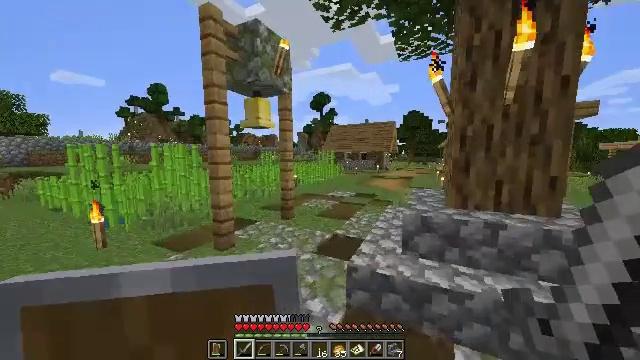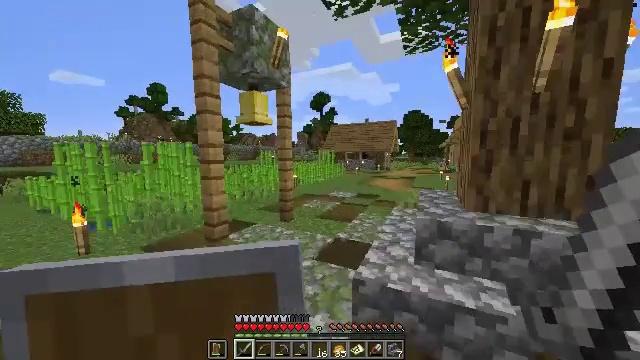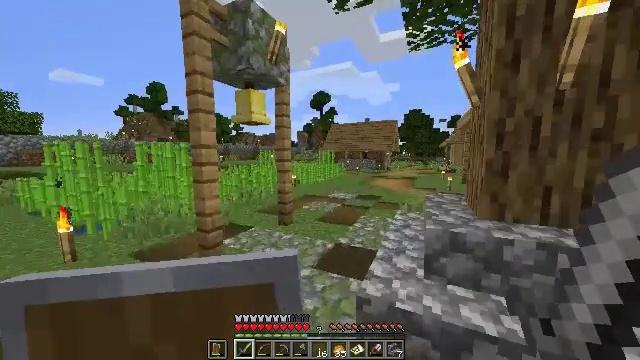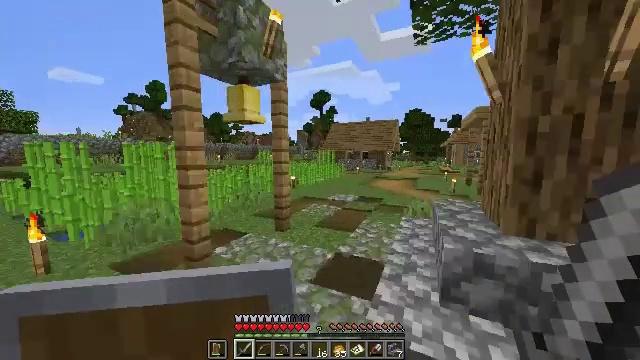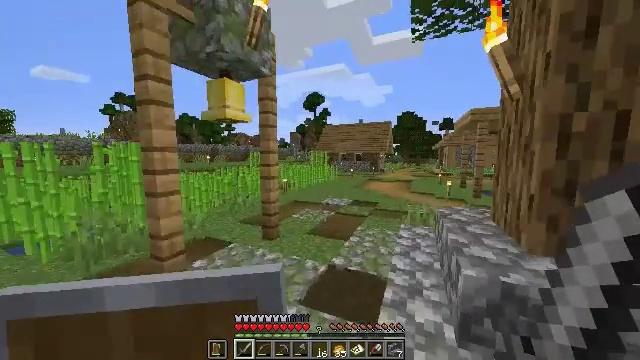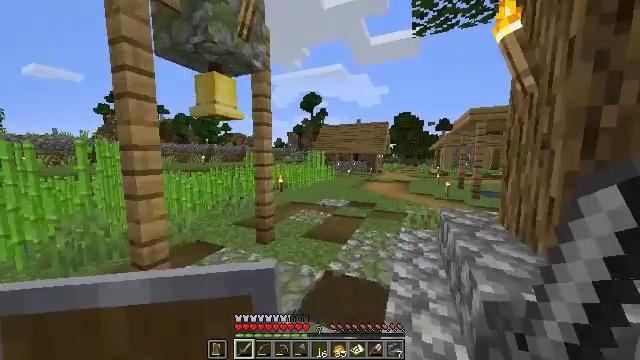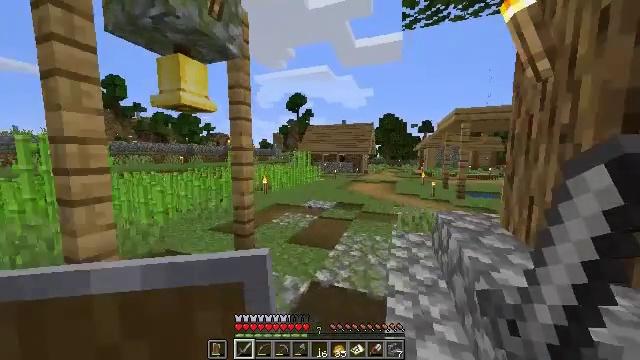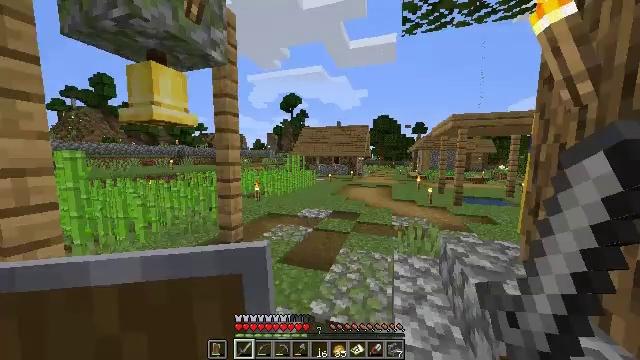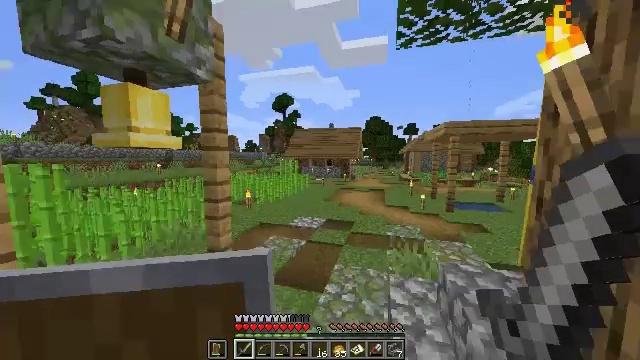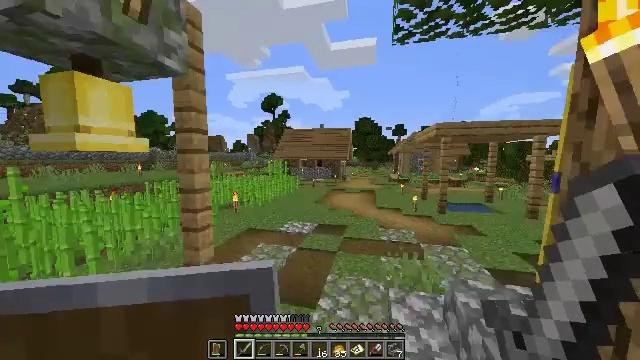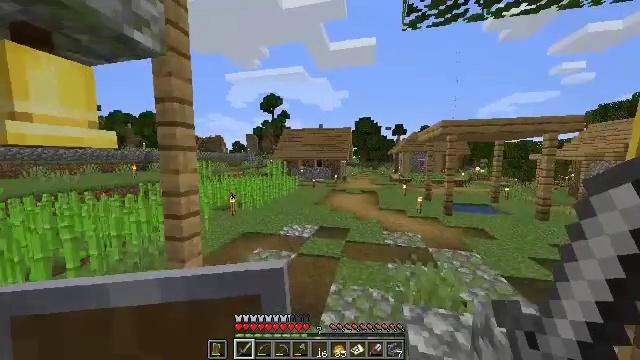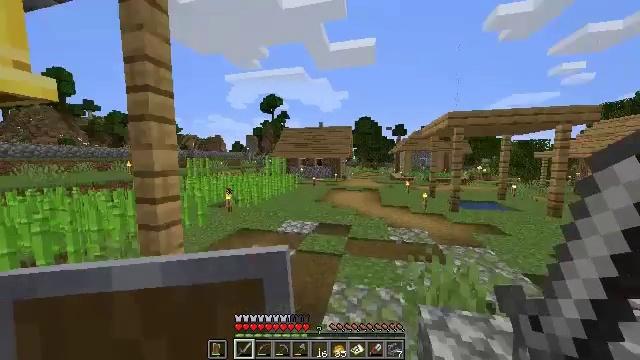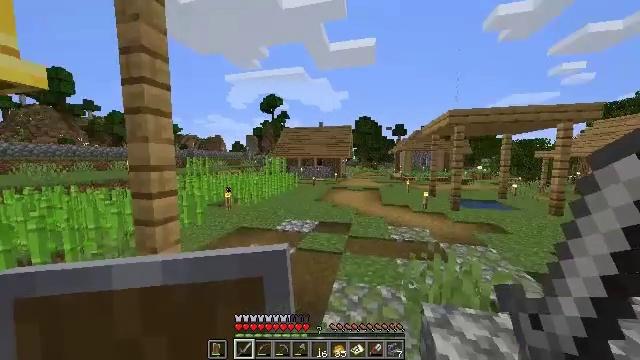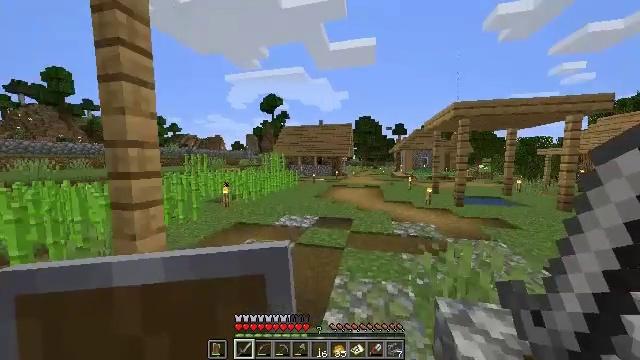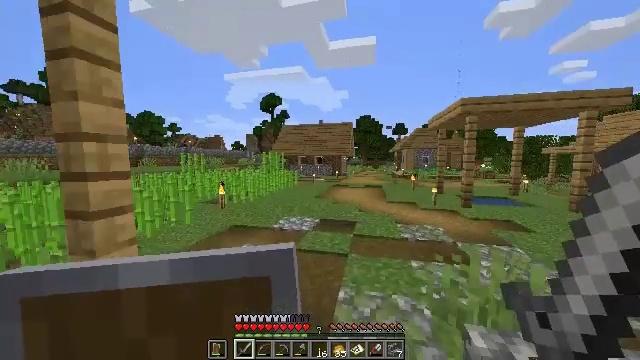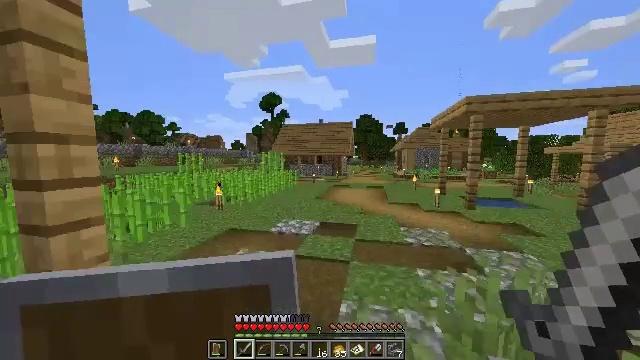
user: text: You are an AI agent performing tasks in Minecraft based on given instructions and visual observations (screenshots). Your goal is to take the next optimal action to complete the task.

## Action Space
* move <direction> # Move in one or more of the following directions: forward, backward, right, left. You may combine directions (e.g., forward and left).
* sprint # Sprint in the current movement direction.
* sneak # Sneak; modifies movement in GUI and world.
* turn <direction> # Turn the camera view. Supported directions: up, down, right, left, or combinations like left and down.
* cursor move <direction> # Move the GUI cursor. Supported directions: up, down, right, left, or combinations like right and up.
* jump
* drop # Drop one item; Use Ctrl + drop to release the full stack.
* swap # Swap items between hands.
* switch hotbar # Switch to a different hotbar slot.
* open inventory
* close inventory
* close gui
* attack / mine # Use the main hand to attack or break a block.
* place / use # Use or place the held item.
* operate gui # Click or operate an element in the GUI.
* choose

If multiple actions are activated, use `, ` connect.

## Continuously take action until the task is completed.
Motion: motion action
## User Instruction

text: Mine the poppy flower.
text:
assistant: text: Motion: move forward
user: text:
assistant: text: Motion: move forward
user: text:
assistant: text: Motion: move forward
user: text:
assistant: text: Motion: move forward, turn right
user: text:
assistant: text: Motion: move forward
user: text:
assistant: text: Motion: move forward, turn right
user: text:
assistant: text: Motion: move forward, turn right
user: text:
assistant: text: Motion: move forward, sprint, turn right
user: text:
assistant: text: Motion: move forward, sprint, turn right
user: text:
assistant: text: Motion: move forward, sprint
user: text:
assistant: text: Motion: move forward, sprint
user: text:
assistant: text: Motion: move forward, sprint
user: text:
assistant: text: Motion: move forward
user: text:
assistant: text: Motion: move forward, sprint
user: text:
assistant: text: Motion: move forward, sprint
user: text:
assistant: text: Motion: move forward, sprint
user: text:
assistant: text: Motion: move forward, sprint
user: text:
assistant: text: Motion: move forward, sprint
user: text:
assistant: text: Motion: move forward, sprint, turn left
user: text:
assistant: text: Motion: move forward, turn left
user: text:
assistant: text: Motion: move forward, turn left
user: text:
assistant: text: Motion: move forward
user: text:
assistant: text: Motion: move forward
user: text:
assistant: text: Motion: move forward
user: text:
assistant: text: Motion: move forward
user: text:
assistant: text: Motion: move forward
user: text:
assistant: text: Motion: move forward
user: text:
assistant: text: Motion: move forward
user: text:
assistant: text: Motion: move forward, turn left
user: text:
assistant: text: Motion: move forward, sprint, turn left